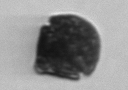
Label: Scrippsiella